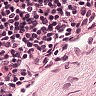
Metastatic tissue present: no